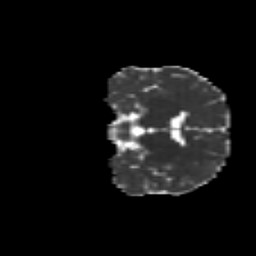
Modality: MD
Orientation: coronal
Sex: male
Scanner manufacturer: siemens
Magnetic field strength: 3 T
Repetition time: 5 s
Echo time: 0.071 s